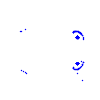
Particle: proton